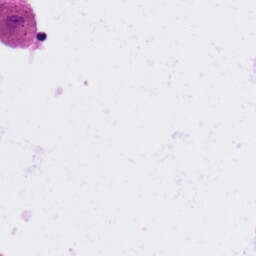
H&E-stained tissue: Lung